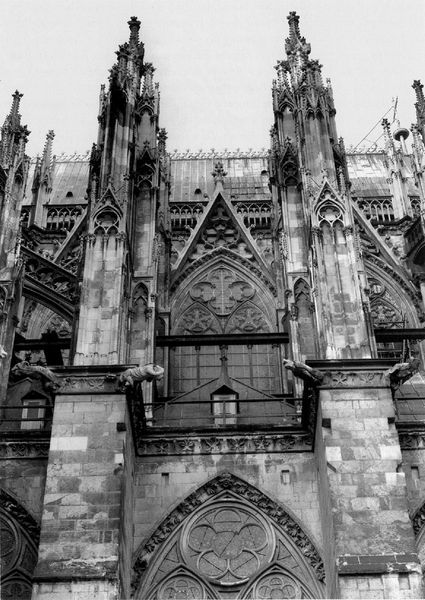
Titel: Kölner Dom St. Peter und Maria
Standort: Köln, Dom (EU - D - NRW)
Schlagwörter: blume, fenster, frankreich, glas, grau, paris, pfeiler, schmuck, gebäude, ornament, wand, architektur, stein, steine, kirche, gotik, turm, fassade, mauer, spitz, ornamente, hoch, foto, fotografie, photographie, außen, kirch, türme, dom, münster, kathedrale, portal, amiens, chartres, gotisch, reims, rosette, spitzbogen, spitzbögen, fotographie, wasserspeier, drachen, kleeblatt, photografie, maßwerk, kranzgesims, tympanon, notre dame, wimperge, filialen, kölner dom, gargoyle